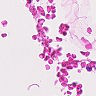
Metastatic tissue present: no